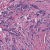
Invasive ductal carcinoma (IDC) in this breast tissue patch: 1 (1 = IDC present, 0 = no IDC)